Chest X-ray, PA view. Patient: 59 years old, sex F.
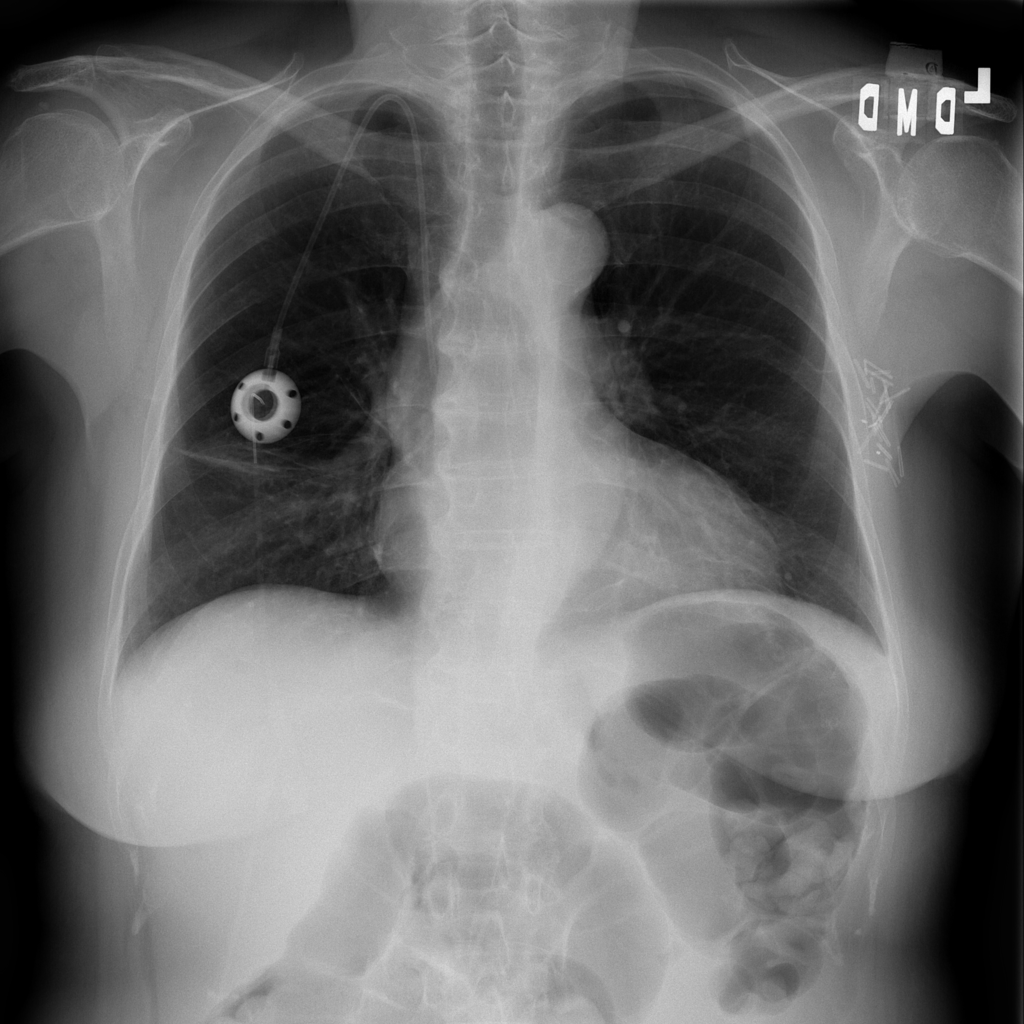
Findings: Atelectasis